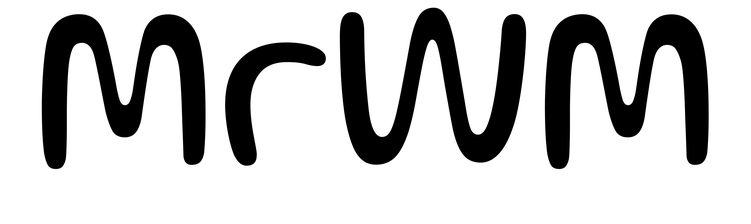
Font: Gluten_Light